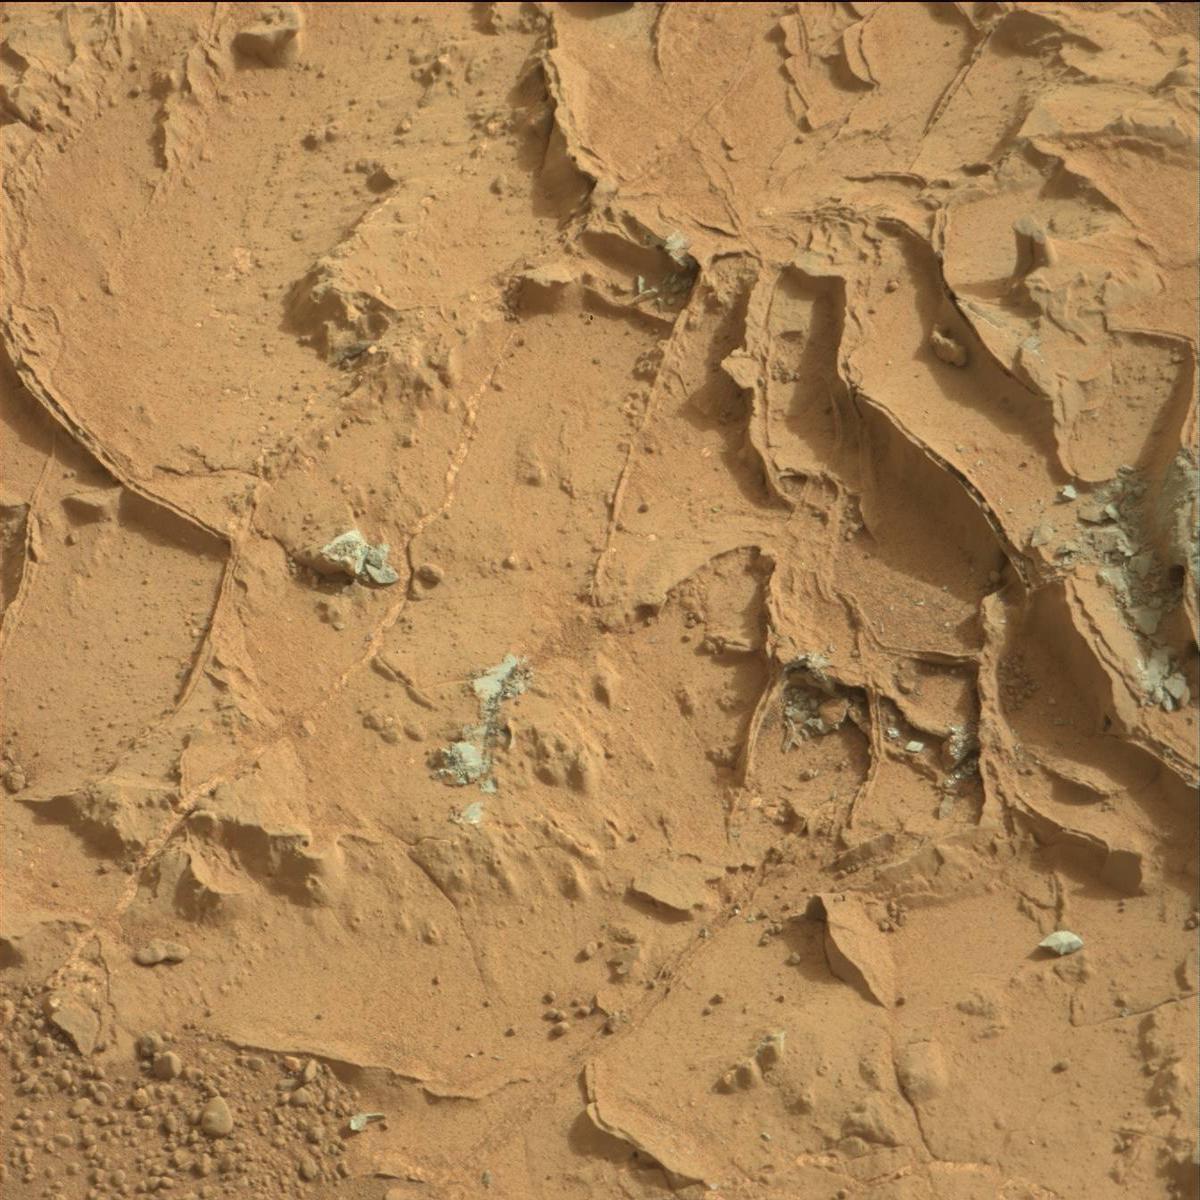
Terrain classes present: Bedrock, Hole, Rock, Sand / Soil